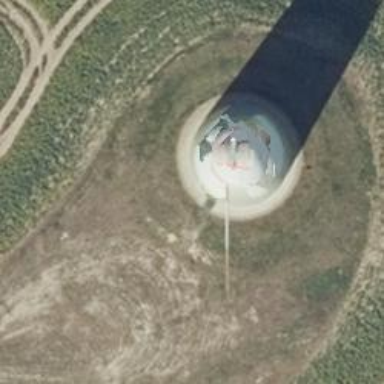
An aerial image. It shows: Wind generator powered by horizontal-axis wind turbine.